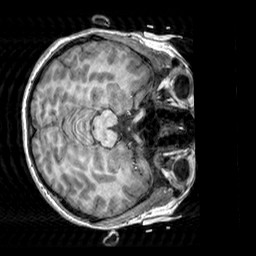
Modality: T1w
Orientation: axial
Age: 19
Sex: female
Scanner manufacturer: siemens
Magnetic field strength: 3 T
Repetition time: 2.3 s
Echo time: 0.00303 s